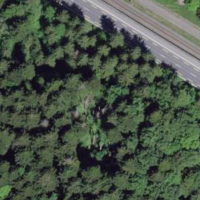
EUNIS habitat code: 43
Species observed at this site:
Dioscorea communis